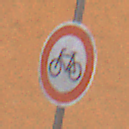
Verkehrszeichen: VerbotRadverkehr
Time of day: Midday
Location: Outdoor (Urban)
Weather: Overcast
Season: NotSpecified
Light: Natural